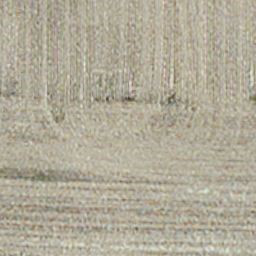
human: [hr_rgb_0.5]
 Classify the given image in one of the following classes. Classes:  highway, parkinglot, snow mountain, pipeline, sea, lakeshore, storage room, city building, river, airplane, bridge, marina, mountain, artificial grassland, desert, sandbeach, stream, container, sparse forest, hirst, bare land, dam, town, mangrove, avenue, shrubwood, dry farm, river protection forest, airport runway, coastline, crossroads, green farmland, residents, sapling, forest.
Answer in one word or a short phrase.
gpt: dry farm